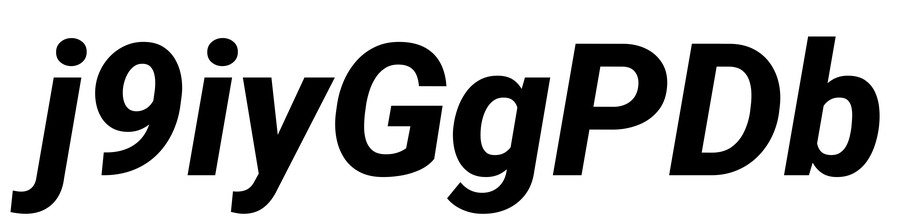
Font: Roboto-Italic_ExtraBold_Italic